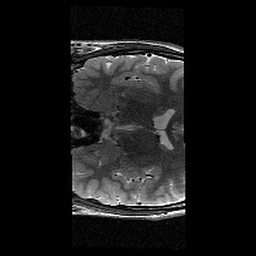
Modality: T2w
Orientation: coronal
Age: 11
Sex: male
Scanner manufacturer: siemens
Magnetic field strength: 3 T
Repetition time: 9.23 s
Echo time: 0.067 s